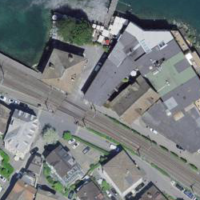
EUNIS habitat code: 54
Species observed at this site:
Tachybaptus ruficollis
Corvus corone
Podiceps cristatus
Fulica atra
Anas platyrhynchos
Aythya fuligula
Euphorbia lathyris
Passer domesticus
Chroicocephalus ridibundus
Larus michahellis
Cygnus olor
Persicaria lapathifolia
Portulaca oleracea
Pica pica
Columba livia
Motacilla alba